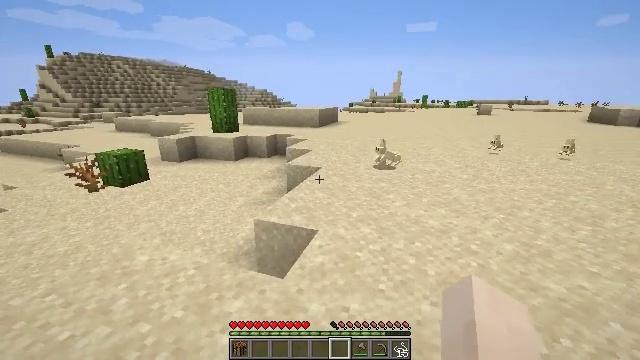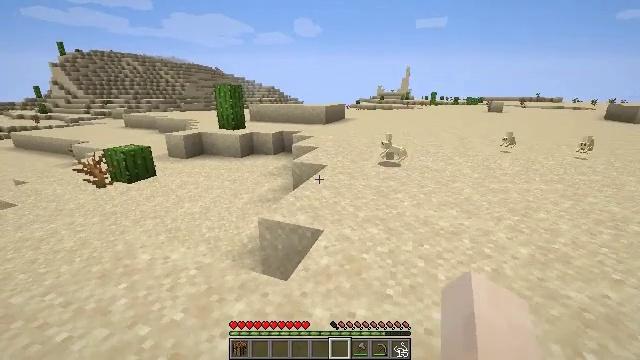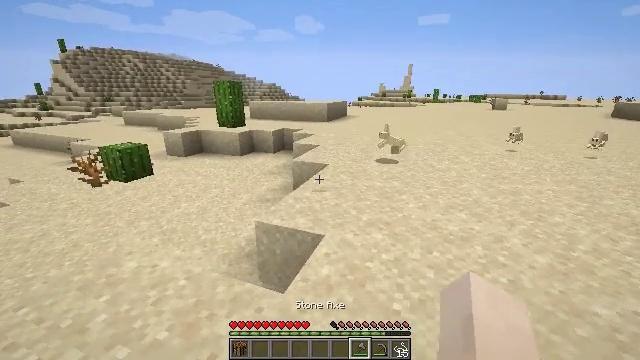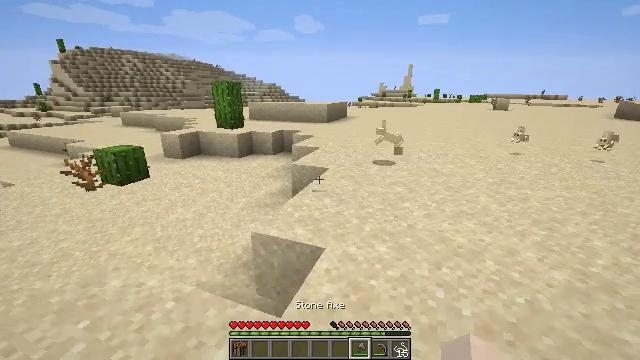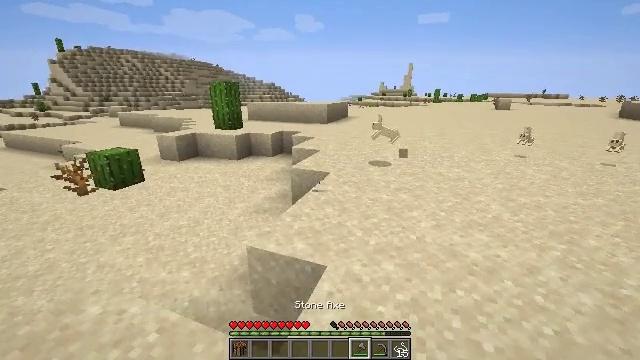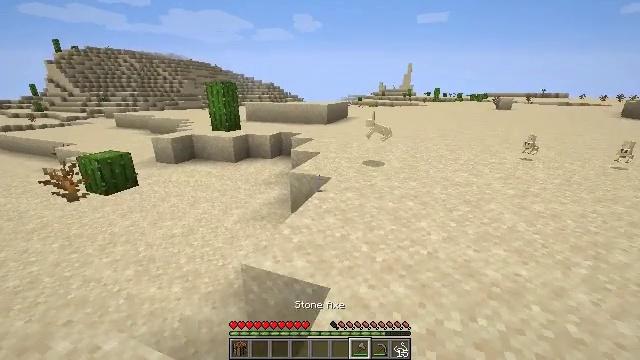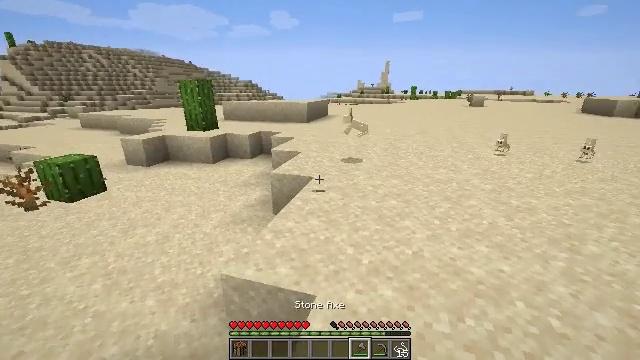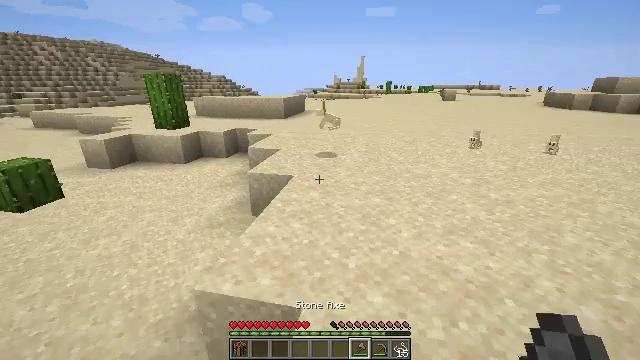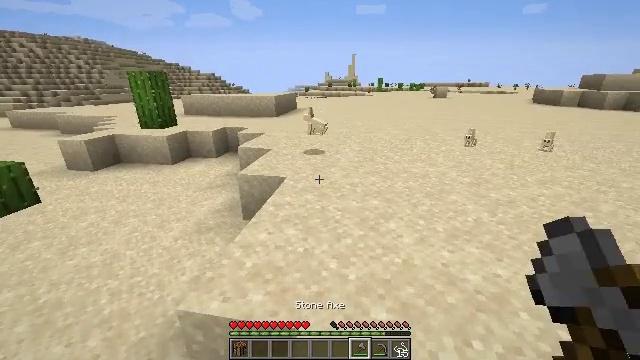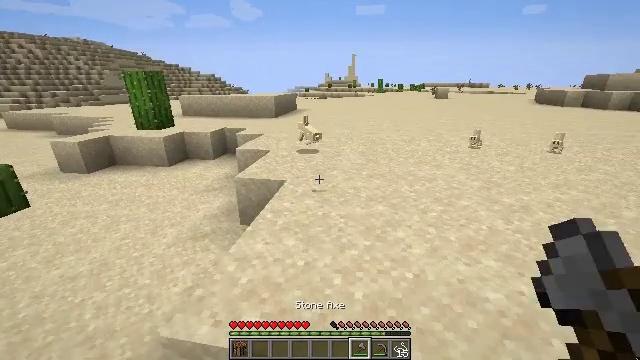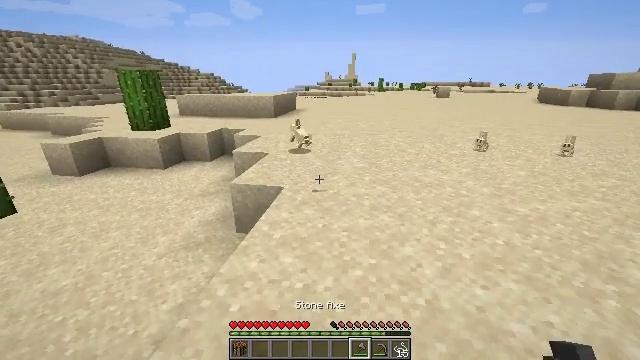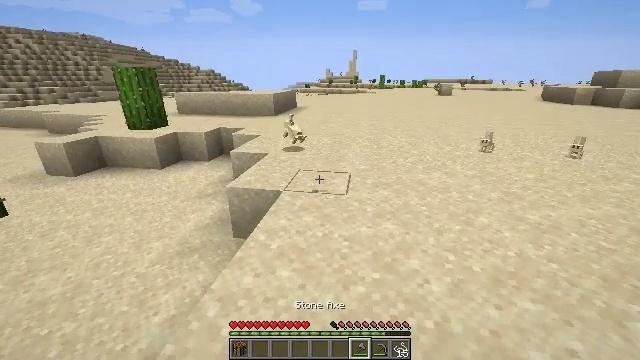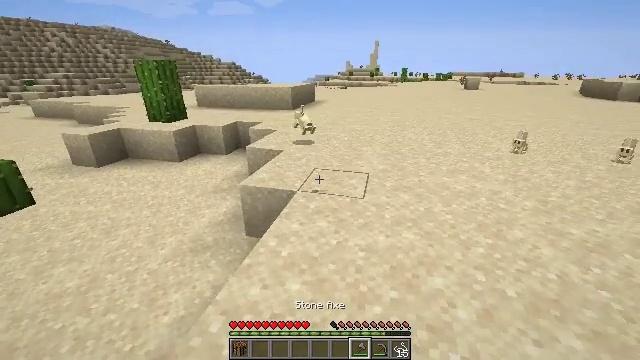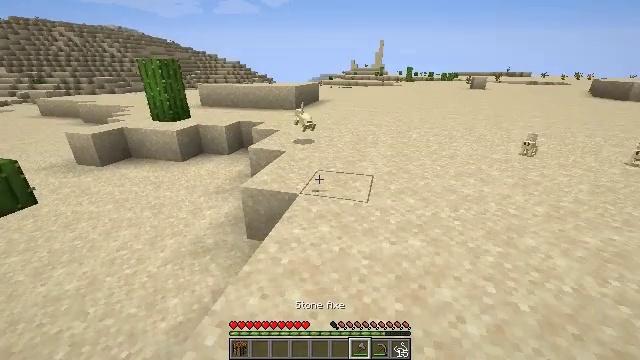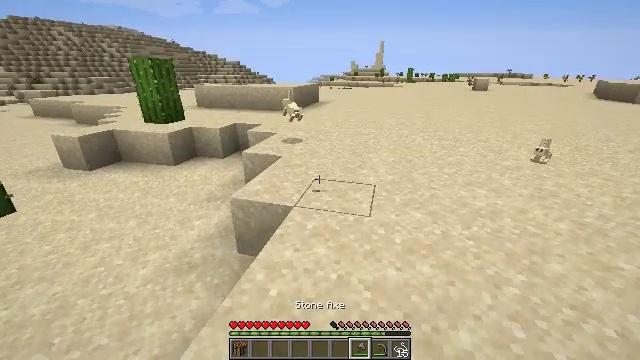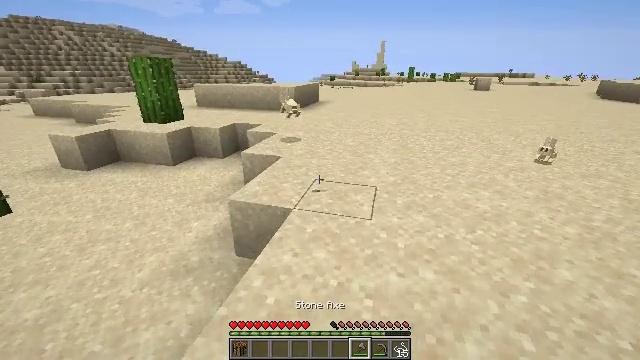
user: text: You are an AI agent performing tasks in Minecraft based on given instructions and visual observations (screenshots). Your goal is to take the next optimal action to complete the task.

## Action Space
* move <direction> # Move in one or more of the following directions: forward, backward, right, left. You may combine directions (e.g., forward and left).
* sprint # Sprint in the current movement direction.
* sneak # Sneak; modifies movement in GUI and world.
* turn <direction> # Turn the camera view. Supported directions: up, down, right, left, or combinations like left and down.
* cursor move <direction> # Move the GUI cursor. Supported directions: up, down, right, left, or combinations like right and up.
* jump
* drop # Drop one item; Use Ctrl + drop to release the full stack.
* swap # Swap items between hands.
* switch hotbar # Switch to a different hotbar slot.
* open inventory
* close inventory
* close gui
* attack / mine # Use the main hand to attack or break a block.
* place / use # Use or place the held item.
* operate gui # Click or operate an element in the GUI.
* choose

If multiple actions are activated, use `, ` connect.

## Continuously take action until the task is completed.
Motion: motion action
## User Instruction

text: Hunt animals.
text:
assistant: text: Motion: move forward, turn left
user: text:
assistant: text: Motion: move forward
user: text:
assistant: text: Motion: move forward
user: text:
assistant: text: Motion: move forward
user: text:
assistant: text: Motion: move forward
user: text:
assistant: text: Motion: move forward, turn right
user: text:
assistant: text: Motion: move forward, turn right and down
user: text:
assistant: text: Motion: move forward, turn right
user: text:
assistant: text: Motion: move forward
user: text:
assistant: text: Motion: move forward
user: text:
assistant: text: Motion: move forward
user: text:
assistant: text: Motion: move forward, turn left and down
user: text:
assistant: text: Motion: move forward
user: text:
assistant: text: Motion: move forward
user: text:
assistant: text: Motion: move forward
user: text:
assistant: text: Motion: move forward, turn right and down
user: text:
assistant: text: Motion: move forward, turn right
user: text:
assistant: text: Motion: move forward, turn right
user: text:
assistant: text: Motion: move forward, turn left
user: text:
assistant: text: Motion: move forward, turn left
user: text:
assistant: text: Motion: move forward
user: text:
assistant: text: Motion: move forward, turn right
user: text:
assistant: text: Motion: move forward, turn right
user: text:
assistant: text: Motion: move forward, turn right and up
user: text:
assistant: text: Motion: move forward
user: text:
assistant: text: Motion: no_op
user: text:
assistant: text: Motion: no_op
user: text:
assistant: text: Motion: move forward
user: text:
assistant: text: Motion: move forward, turn left
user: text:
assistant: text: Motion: move forward